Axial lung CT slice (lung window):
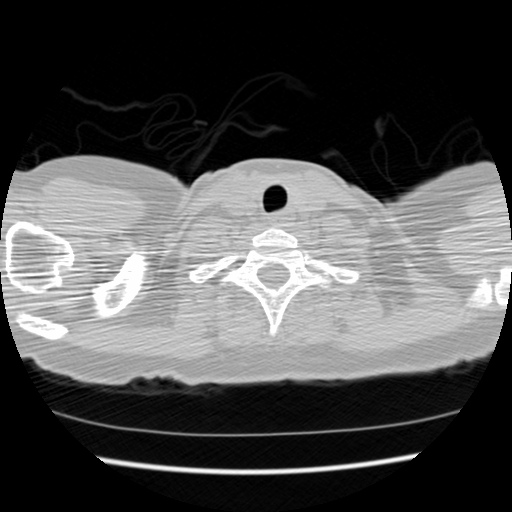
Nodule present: no